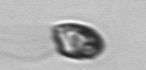
Label: flagellate_morphotype1